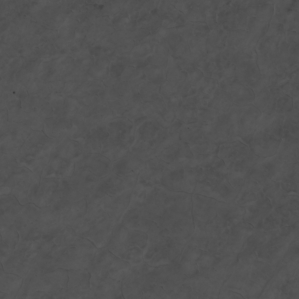
Label: non_frost